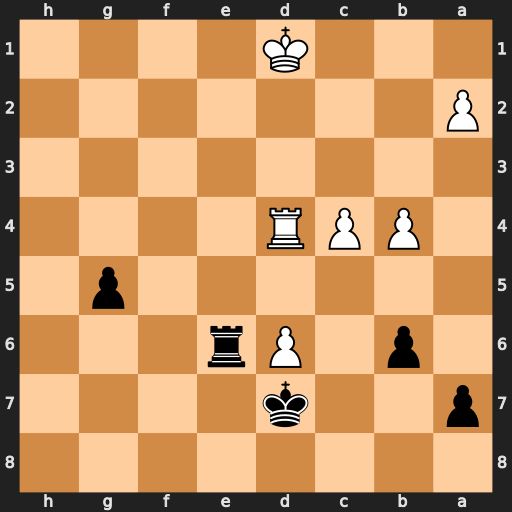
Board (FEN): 8/p2k4/1p1Pr3/6p1/1PPR4/8/P7/3K4
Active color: b
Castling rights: -
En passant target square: -
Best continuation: Rxd6 Rxd6+ Kxd6